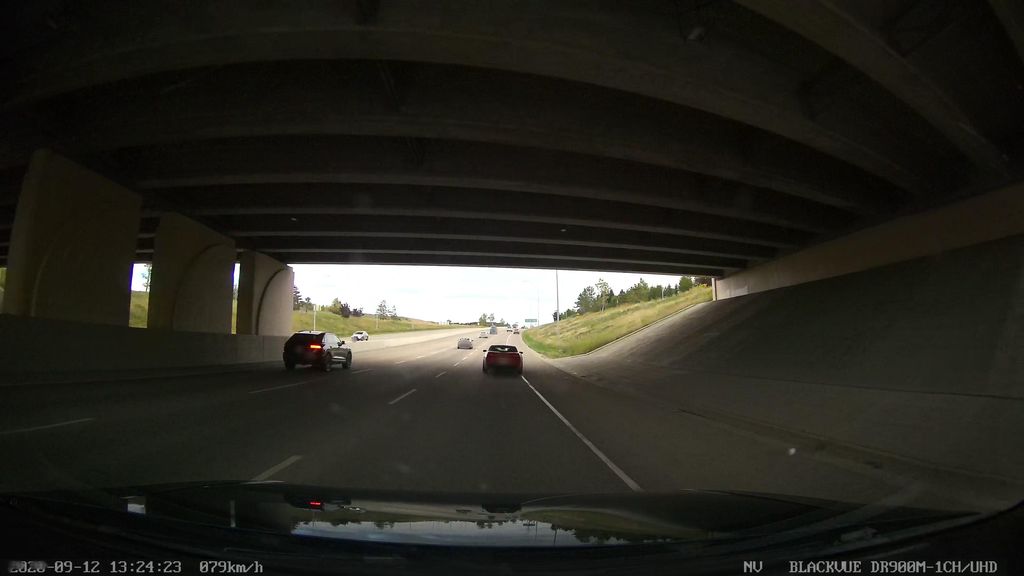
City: edmonton